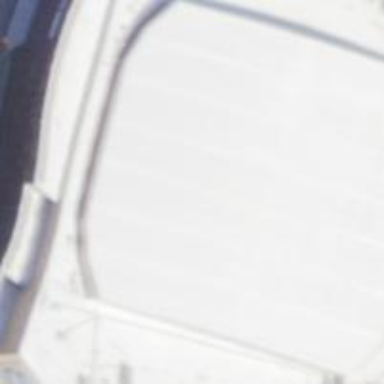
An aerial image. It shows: Stadium.